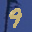
Label: 9